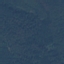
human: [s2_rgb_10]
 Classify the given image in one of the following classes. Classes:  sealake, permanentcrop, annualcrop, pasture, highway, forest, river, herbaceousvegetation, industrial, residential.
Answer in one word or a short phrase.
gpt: Forest